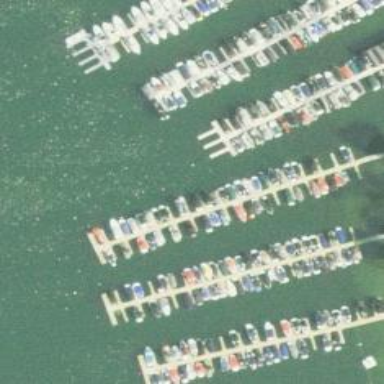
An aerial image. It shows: Man-made pier.